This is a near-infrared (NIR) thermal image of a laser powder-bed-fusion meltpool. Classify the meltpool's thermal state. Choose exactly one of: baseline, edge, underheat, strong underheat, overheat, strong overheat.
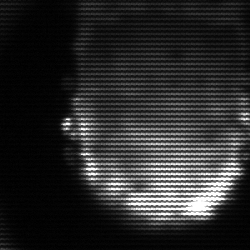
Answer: baseline